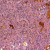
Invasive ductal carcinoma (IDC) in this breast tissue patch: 0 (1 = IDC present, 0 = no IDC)